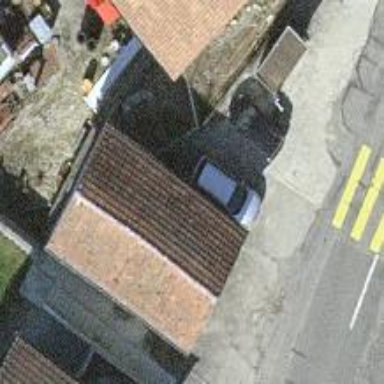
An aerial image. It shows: Garage.